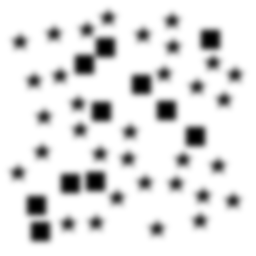
Squares: 11
Triangles: 0
Stars: 33
Total shapes: 44